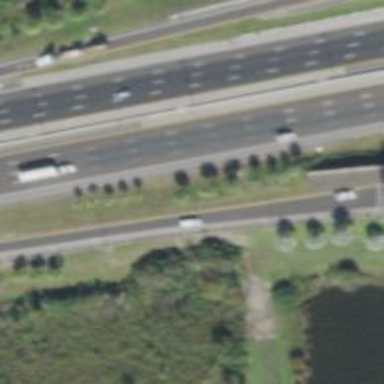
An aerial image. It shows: Motorway junction.